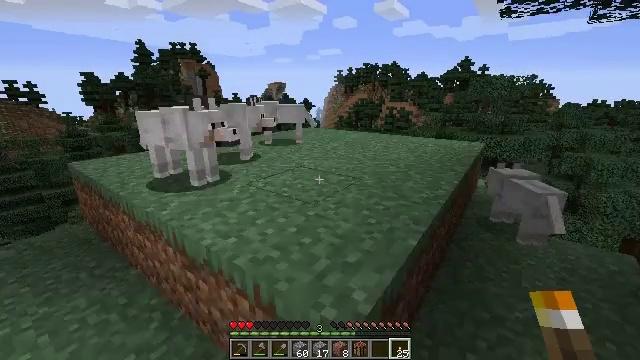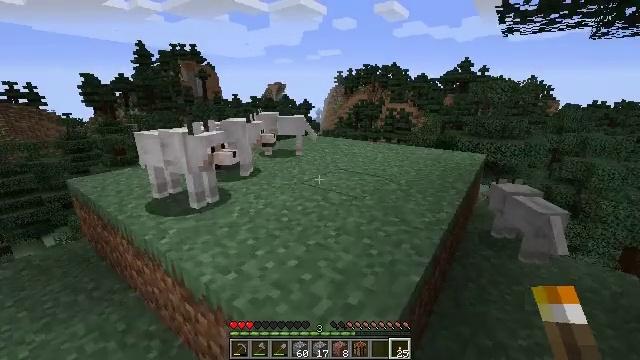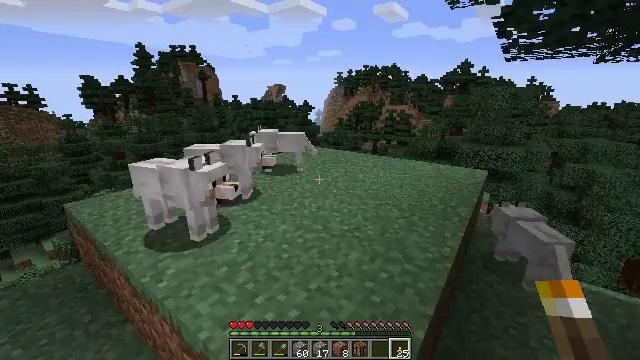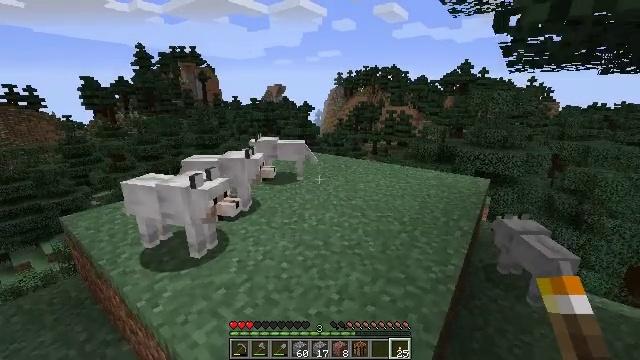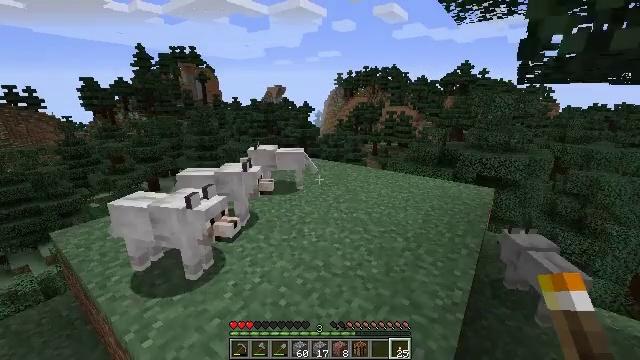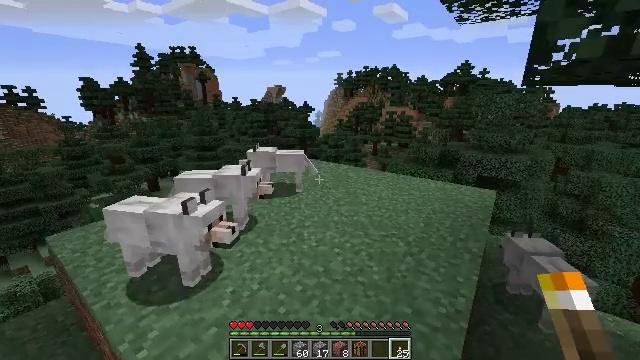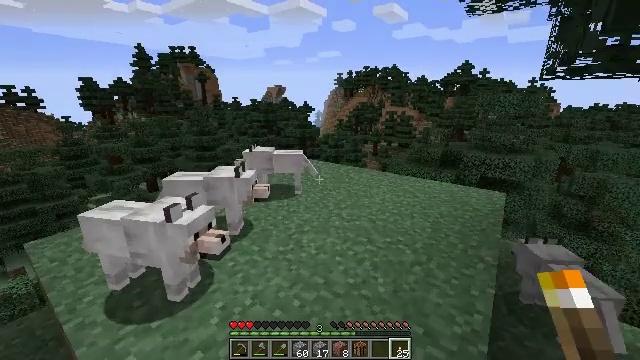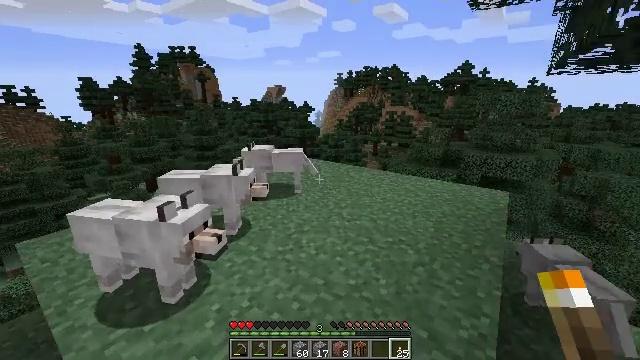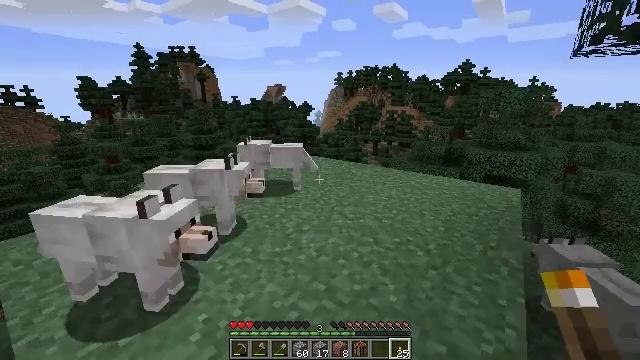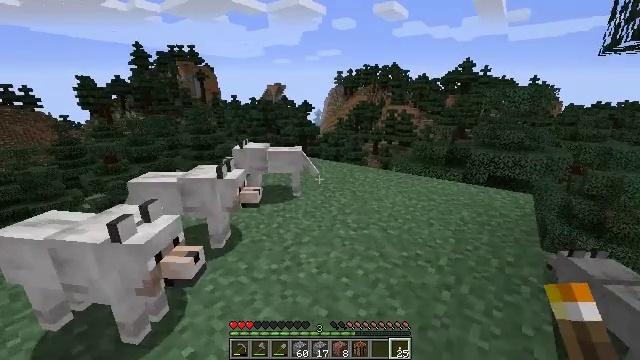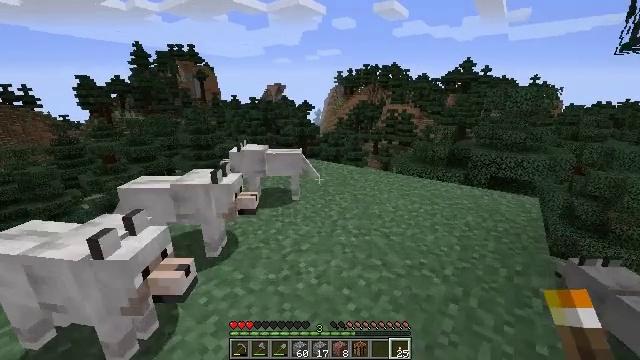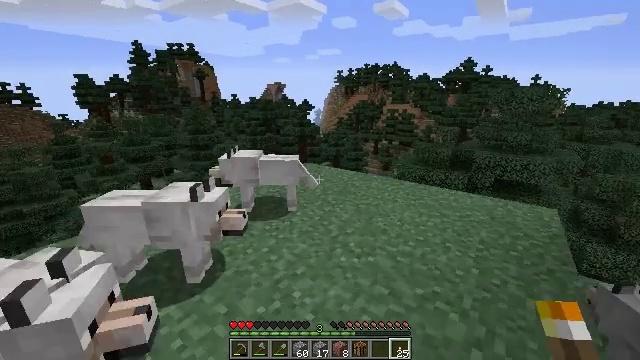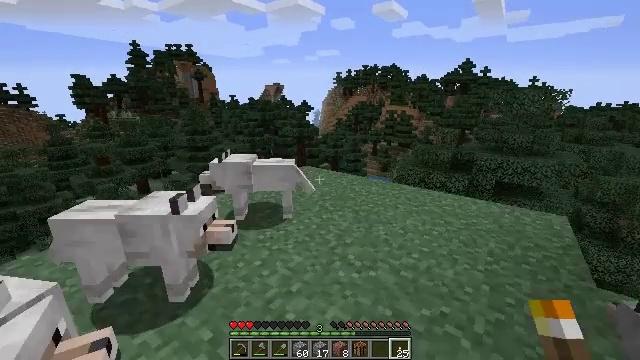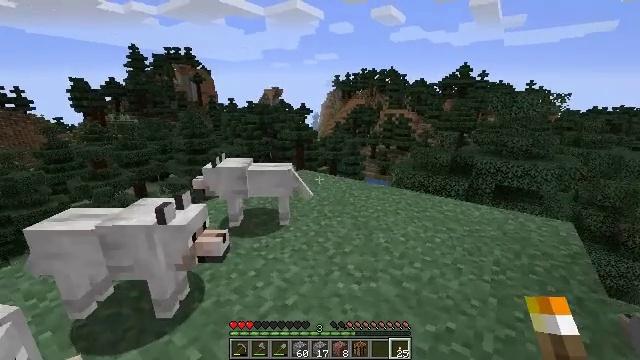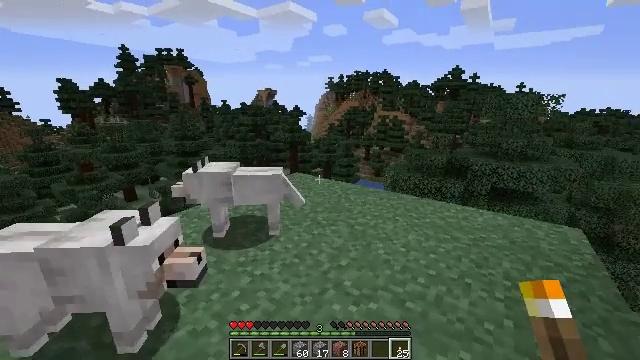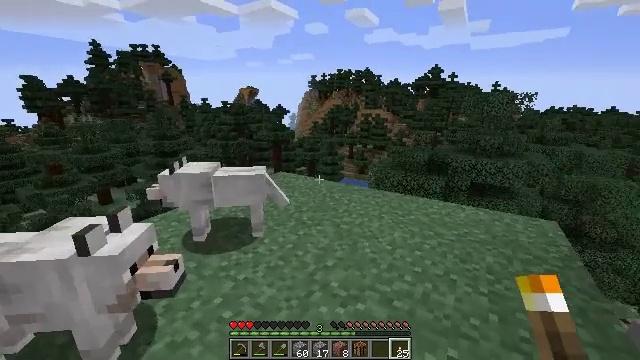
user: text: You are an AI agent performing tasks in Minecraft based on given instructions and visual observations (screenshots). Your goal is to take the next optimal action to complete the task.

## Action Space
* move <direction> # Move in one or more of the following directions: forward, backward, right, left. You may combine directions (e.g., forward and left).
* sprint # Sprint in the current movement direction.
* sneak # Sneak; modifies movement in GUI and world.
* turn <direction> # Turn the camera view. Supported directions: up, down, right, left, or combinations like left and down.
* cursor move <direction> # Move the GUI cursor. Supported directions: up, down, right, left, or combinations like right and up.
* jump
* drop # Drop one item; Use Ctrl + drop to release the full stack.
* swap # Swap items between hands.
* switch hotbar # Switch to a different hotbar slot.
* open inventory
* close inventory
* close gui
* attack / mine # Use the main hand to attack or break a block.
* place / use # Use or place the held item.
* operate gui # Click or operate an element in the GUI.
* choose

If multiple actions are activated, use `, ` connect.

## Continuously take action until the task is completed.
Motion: motion action
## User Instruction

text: Fish and kill the salmon.
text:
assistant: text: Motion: move forward, jump
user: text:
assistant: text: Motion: move forward, jump
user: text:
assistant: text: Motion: move forward, jump
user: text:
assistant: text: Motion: move forward, jump
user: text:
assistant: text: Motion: move forward, jump
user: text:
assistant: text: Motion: move forward, jump
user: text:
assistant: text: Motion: move forward
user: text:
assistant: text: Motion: move forward
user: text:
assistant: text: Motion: move forward
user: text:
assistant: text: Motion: move forward
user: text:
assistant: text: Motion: move forward
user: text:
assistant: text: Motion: move forward
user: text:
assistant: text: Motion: move forward
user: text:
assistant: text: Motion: move forward, turn right
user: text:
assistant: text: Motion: move forward, turn right
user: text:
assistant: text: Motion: move forward, turn right and down
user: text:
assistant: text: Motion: move forward, turn right and down
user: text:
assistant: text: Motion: move forward, turn right and down
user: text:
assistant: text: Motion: move forward, turn right and down
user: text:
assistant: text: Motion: move forward
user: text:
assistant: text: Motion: move forward
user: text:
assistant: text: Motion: move forward
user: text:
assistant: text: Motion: move forward
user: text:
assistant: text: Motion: move forward
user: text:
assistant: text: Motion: move forward
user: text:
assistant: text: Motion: move forward
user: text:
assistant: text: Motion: move forward, turn down
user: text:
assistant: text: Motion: move forward, turn left and down
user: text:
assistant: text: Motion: move forward, turn left
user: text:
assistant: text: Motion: move forward, turn left